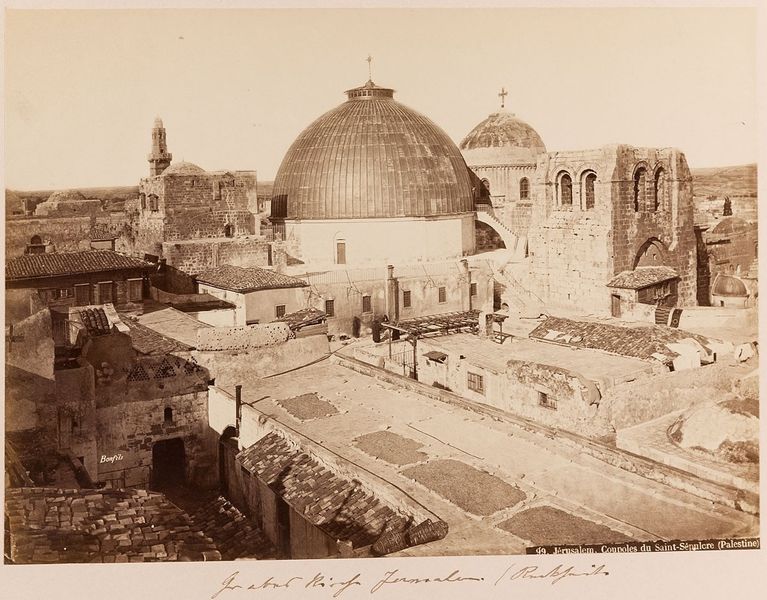
Titel: Jérusalem. Coupoles du Saint-Sépulcre (Palestine)
Künstler: Félix Bonfils
Standort: Hamburg
Institution: Museum für Kunst und Gewerbe Hamburg
Schlagwörter: kirche, kuppel, foto, fotografie, photographie, photo, karton, aussenbau, albumin, grabeskirche, lichtbild, reisefotografie, historische, schwarzweißpositivverfahren, silbersalzverfahren, schwarzweißfotografie, gebäude, örtlichkeit, straße, stätte, reisephotographie, albuminpapier, pilgerstätte